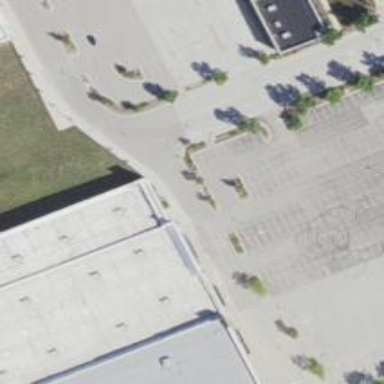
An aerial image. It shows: Parking space.